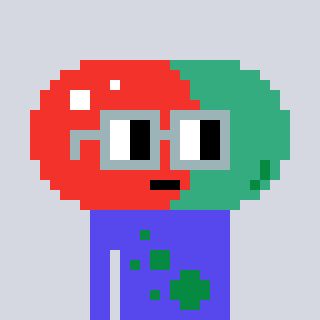
a pixel art character with square dark gray glasses, a pill-shaped head and a computerblue-colored body on a cool background